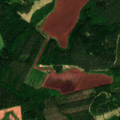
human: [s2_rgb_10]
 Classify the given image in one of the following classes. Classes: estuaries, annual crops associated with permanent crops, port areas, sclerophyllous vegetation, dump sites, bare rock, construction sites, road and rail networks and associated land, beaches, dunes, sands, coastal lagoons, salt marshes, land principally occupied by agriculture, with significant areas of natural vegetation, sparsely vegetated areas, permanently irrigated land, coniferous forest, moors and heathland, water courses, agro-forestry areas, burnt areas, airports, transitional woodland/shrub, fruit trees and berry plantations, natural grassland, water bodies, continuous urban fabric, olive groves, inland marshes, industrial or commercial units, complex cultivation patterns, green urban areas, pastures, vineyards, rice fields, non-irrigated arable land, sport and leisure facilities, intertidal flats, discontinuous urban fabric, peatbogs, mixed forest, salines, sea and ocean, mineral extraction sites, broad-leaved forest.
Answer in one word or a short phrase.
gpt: non-irrigated arable land, coniferous forest, mixed forest, transitional woodland/shrub